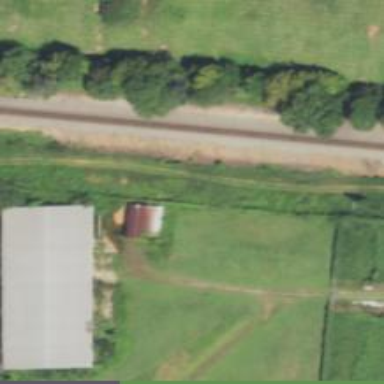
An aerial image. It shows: Railway siding for service.